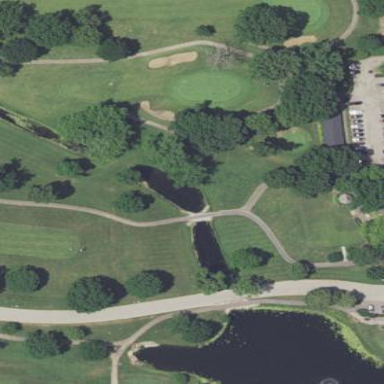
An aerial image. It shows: Water hazard on golf course. The hazard is natural water feature.